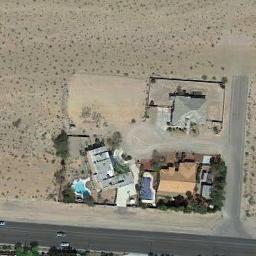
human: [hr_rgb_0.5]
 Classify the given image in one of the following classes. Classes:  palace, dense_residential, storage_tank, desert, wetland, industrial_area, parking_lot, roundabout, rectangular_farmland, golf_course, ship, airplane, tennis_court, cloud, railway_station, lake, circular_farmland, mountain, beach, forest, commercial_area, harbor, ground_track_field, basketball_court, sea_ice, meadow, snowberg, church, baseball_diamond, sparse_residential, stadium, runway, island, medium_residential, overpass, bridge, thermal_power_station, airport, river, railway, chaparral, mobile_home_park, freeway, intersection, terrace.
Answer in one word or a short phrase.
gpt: sparse_residential